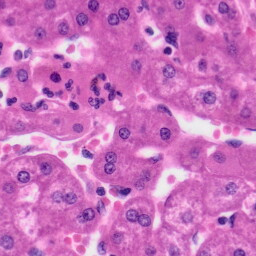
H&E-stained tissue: Liver